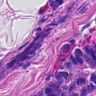
Metastatic tissue present: yes